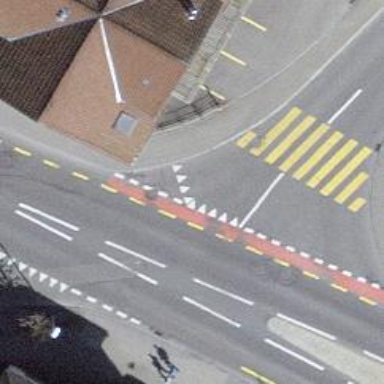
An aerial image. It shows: Road with "give way" sign.